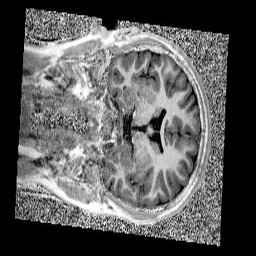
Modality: UNIT1
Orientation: coronal
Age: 12
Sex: male
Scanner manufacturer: siemens
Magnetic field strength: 3 T
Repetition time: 4 s
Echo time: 0.00299 s